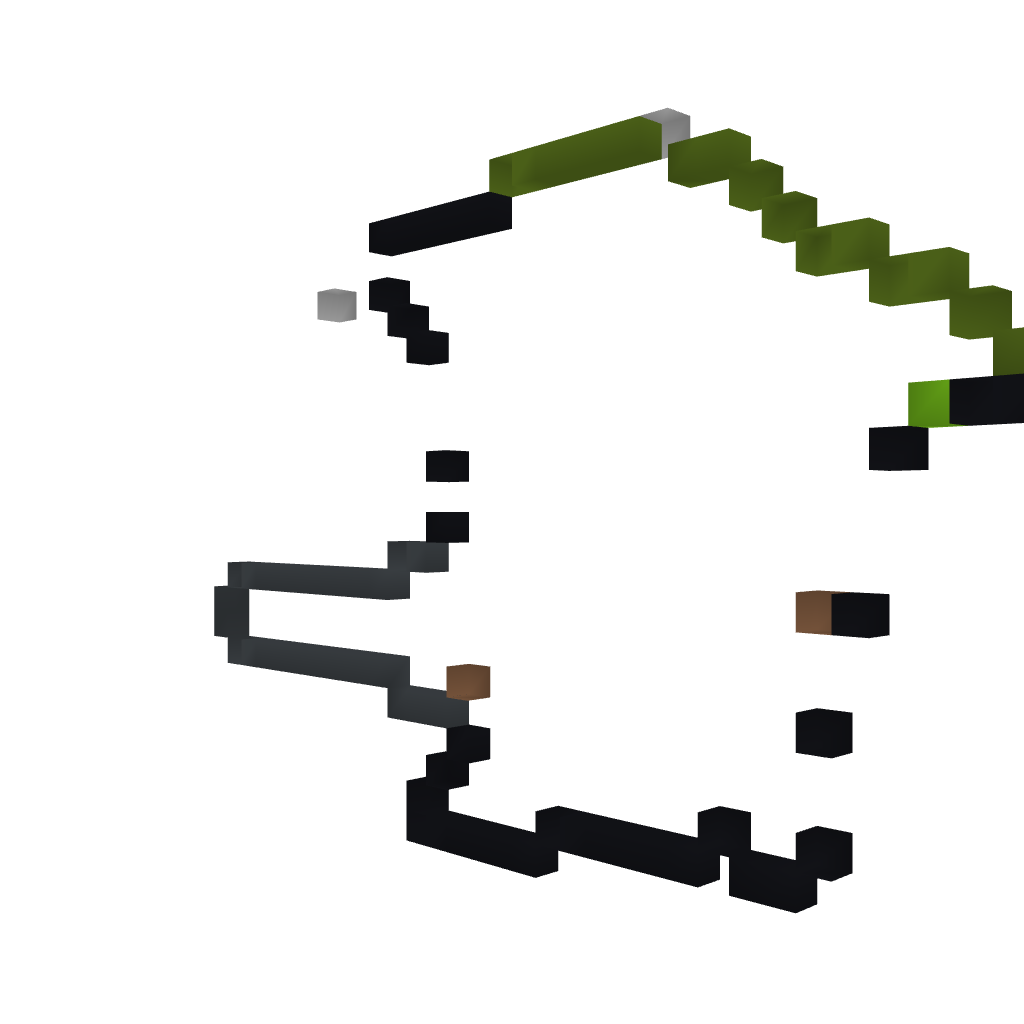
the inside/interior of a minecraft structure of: Link Pixel art